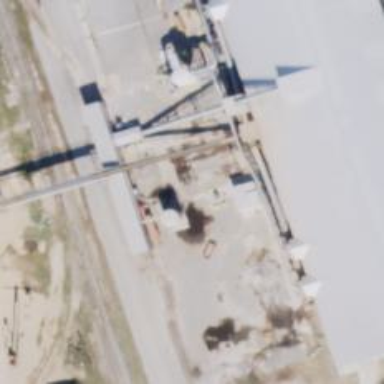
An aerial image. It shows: Loading tower along the railway.